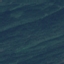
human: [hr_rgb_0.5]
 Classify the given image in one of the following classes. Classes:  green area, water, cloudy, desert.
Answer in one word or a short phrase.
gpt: green area